Question: Hi, I have recently started to learn system analysis and design and am having some trouble understanding domain model class diagram (DMCD) association class.
As per image, when drawing the DMCD, I'd like to understand if an association class is allowed to contain attributes of the classes it derives from. The Invoice needs to contain the attributes apptNo and svcName.
Association class inquiry image:

Do I include the attributes as shown in the image?
Or do I assume that the Invoice would already have these attributes because it is derived from Appointment and Service and that it is not necessary to include them as they can be referred back to the keys apptNo and svcID?
I am confused about the concept. How should I present the association class?
Can someone please provide some guidance?
Thank you.
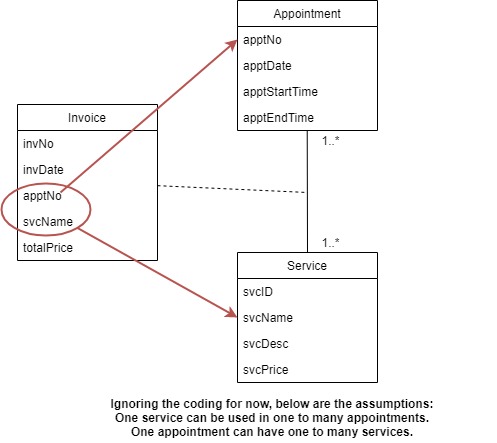
Answer: As already pointed out by Geert Bellekens in his comment above, you don't repeat any of the attributes of the classes involved in an association class in the association class. You only include attributes that specifically characterize the links classified by the association class.
In your example, you should only include attributes that are specific for Invoice links, such as 'invNo', 'invDate' and 'totalPrice'.
This rule holds independently of the kind of class diagram (domain/design/implementation model).
However, your model is only good for invoices refering to one appointment and one service. It does not account for invoices concerning one appointment, no matter how many services it includes. In a model for this business logic, 'Invoice' would no longer be an association class, but an ordinary class associated with 'Appointment'. This would allow it to access each service included in an appointment and turn it into an invoice line.